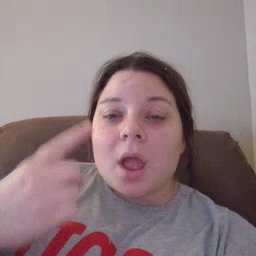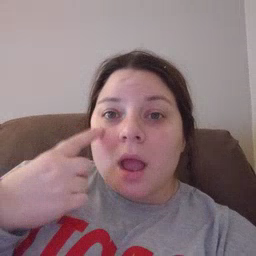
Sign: eye